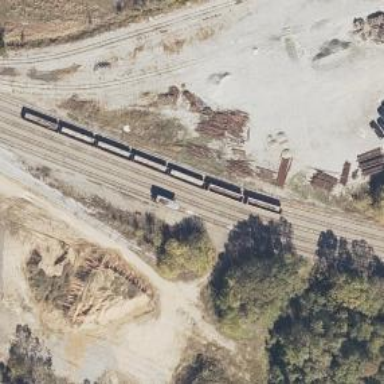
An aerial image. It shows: Rail spur service.